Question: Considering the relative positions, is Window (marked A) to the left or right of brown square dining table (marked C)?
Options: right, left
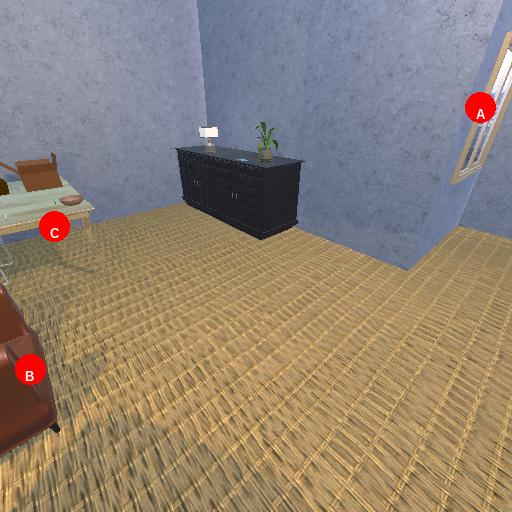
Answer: right